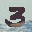
Label: 3